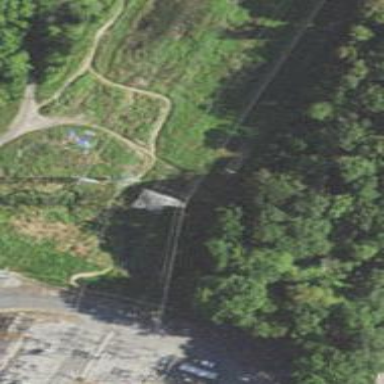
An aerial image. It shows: Path.